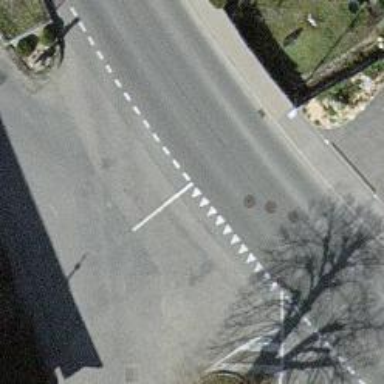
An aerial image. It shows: Secondary road.